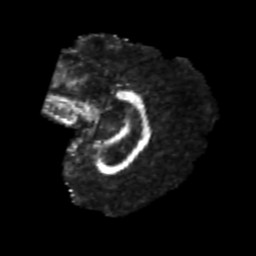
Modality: FA
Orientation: sagittal
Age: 25
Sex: female
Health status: healthy
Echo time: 0.074 s